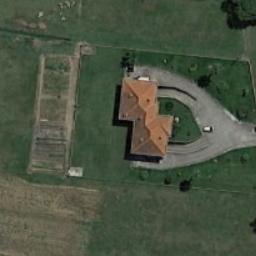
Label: sparse_residential